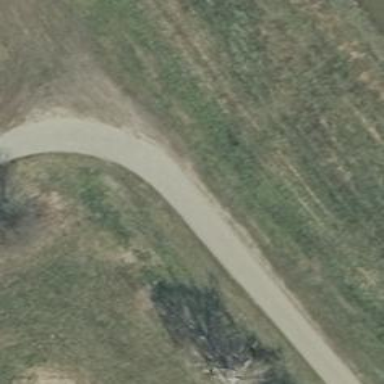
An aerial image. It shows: Cycleway with asphalt surface on embankment.